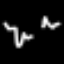
Label: squiggle